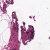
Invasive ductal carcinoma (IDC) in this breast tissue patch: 0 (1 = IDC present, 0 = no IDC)